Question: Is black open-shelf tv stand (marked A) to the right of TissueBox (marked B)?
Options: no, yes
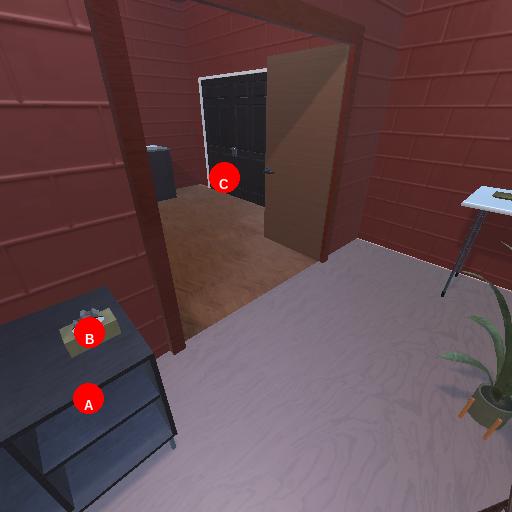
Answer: no